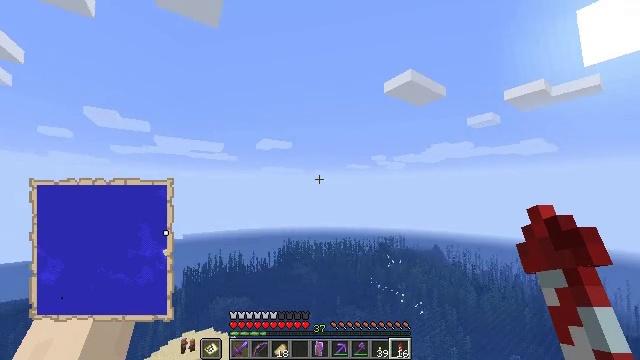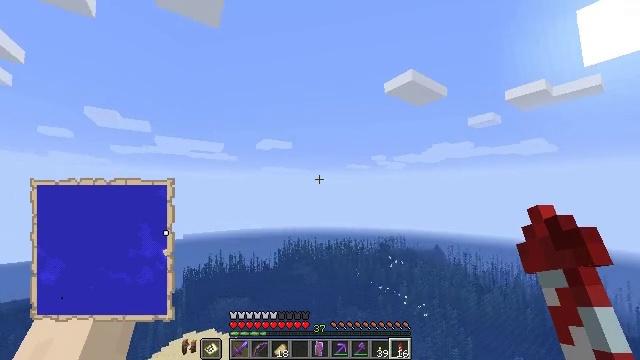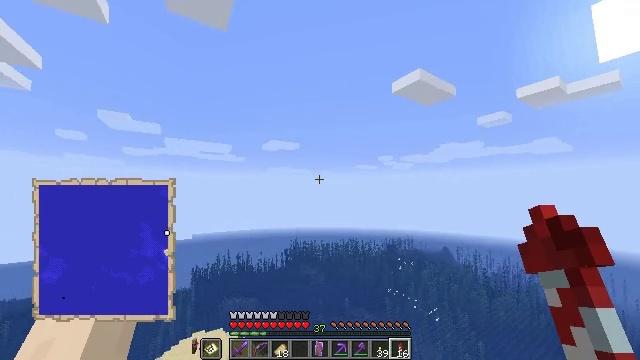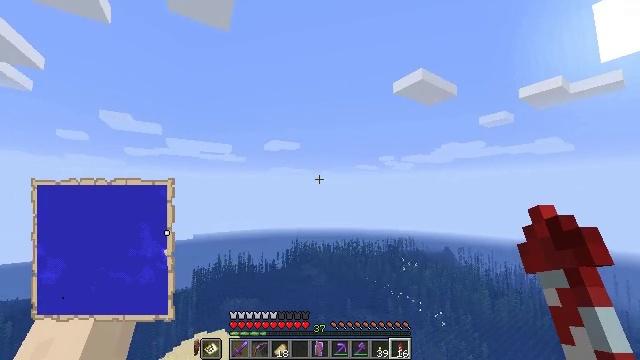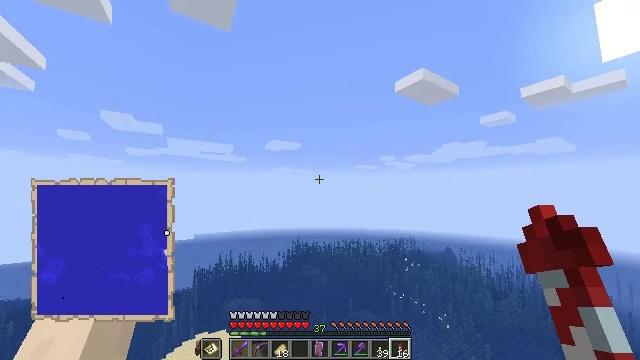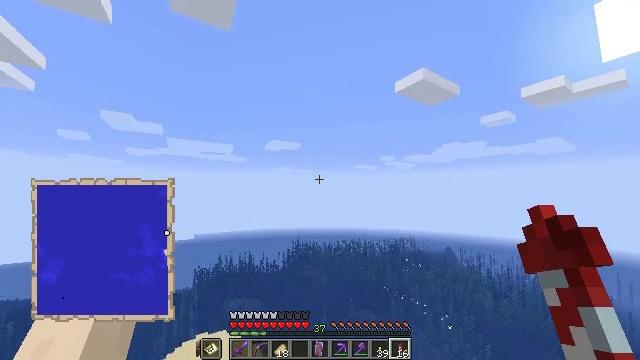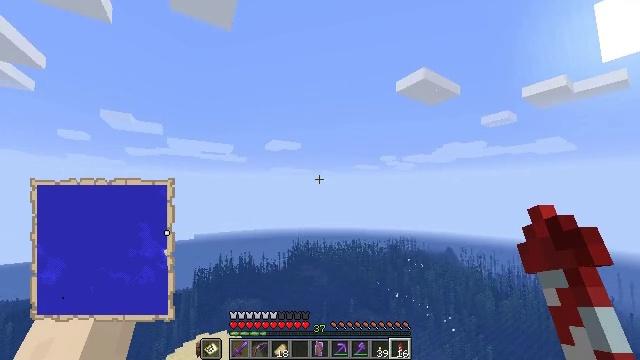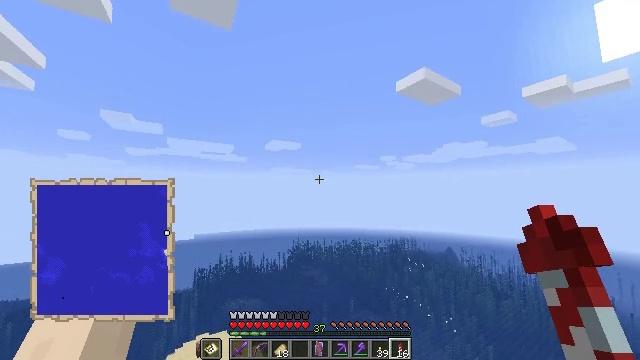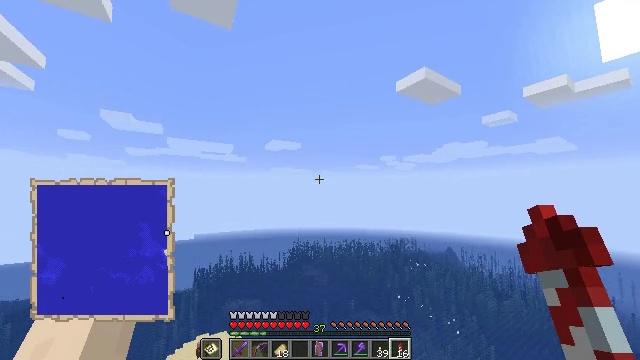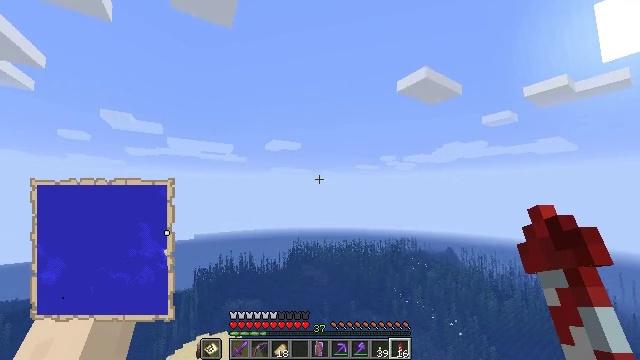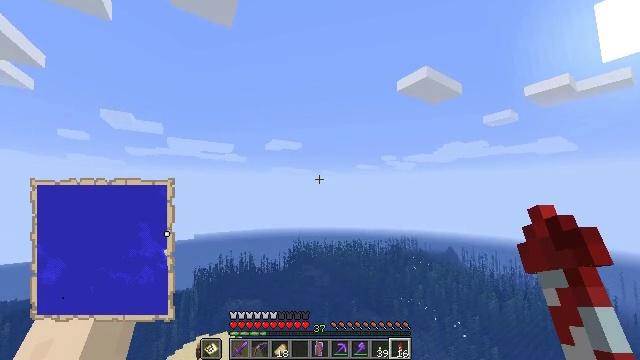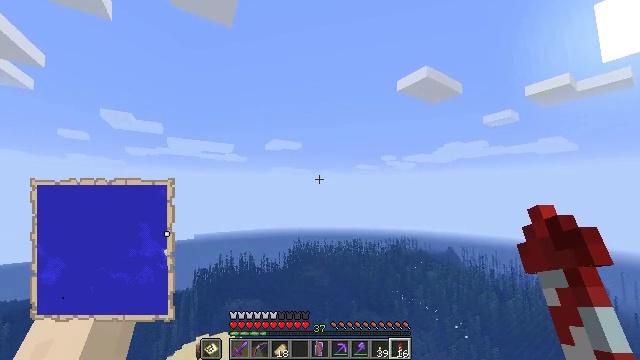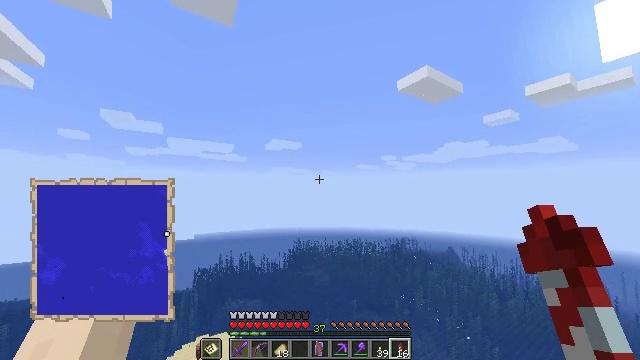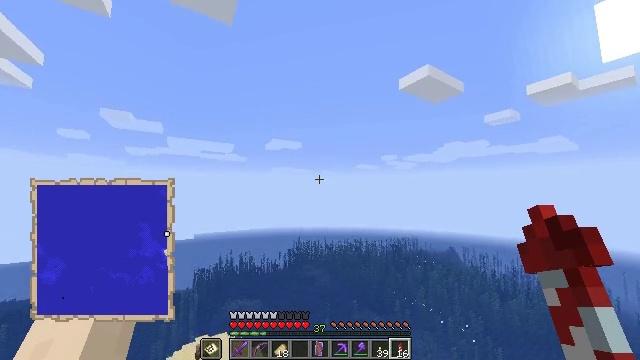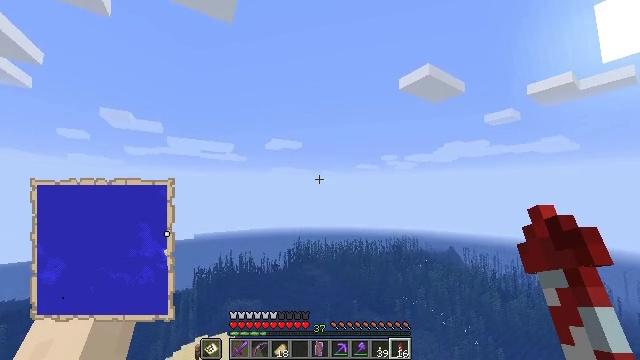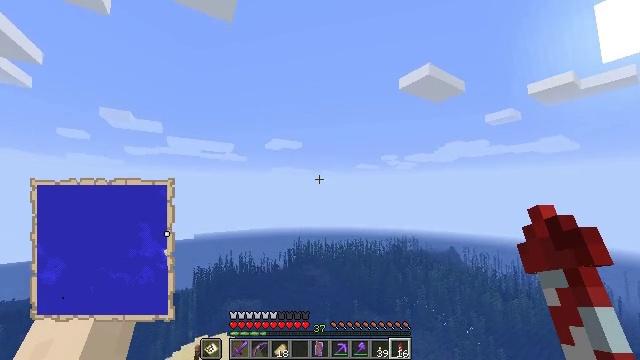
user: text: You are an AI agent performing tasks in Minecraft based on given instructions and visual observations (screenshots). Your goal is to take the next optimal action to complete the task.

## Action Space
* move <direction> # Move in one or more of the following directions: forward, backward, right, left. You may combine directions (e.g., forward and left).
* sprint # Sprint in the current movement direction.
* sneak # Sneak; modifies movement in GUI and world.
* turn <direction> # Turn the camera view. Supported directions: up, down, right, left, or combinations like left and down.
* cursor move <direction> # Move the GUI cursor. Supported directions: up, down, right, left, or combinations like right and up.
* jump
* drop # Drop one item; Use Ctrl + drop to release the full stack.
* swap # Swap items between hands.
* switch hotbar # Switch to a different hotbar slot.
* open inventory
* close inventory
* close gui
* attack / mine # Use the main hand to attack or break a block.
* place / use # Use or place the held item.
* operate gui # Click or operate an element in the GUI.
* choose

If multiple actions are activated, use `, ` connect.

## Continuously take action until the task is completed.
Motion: motion action
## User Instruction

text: Make a filled map at the crafting table.
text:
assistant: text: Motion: move forward, sprint
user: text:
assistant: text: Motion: move forward, sprint, turn left
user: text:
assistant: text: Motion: move forward, sprint
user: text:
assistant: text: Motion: move forward, sprint
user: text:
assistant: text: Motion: move forward, sprint
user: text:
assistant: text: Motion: move forward, sprint
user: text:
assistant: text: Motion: move forward, sprint
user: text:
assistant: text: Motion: move forward, sprint
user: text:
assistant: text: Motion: move forward, sprint
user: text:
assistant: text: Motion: move forward, sprint
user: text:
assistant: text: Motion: move forward, sprint
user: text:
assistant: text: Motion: move forward, sprint
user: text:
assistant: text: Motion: move forward, sprint
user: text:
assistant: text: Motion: move forward, sprint
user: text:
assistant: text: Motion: move forward, sprint
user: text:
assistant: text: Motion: move forward, sprint
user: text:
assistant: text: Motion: move forward, sprint
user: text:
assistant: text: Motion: move forward, sprint
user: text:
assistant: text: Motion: move forward, sprint
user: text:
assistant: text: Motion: move forward, sprint
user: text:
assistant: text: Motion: move forward, sprint
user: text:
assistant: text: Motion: move forward, sprint
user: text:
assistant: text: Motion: move forward, sprint
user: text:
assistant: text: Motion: move forward, sprint
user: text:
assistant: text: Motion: move forward, sprint, turn right
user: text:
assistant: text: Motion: move forward, sprint, turn right
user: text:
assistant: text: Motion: move forward, sprint, turn right
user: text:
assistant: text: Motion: move forward, sprint, turn right
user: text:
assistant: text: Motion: move forward, sprint, turn right
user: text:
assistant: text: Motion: move forward, sprint